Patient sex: M
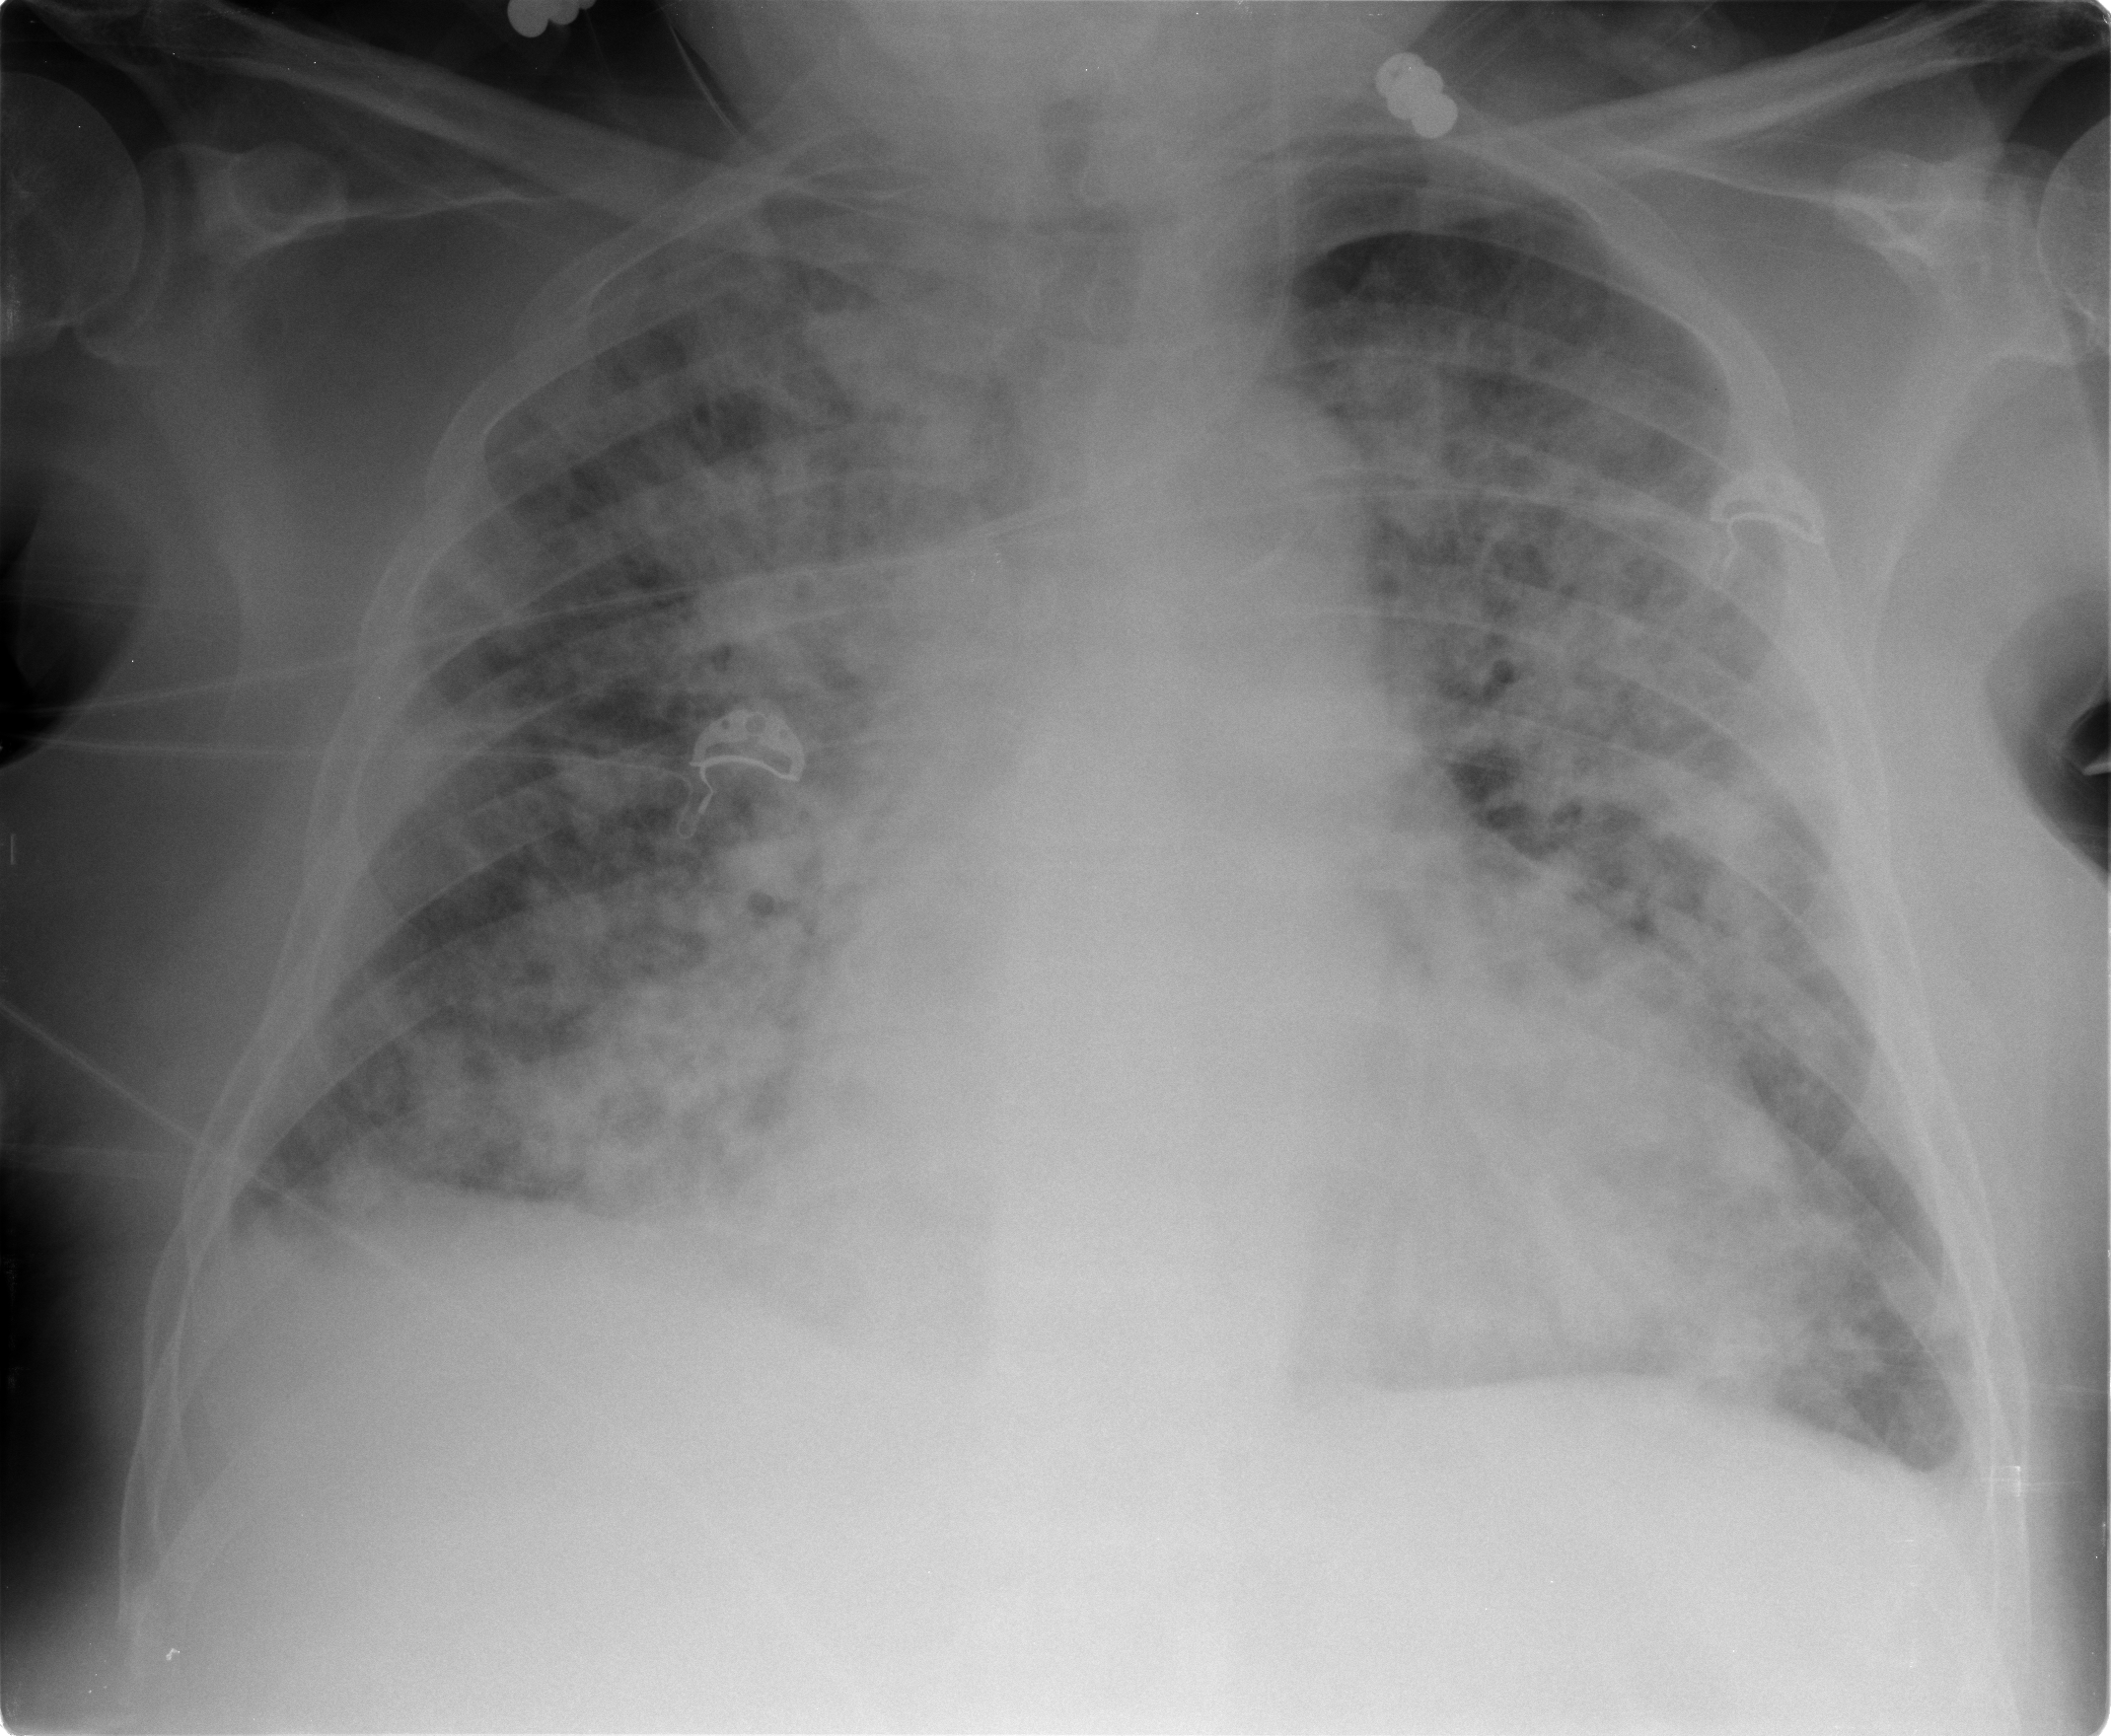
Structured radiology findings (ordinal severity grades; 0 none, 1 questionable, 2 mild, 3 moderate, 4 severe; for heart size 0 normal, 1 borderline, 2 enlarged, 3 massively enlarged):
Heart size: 2
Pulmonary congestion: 1
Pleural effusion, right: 2
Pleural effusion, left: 2
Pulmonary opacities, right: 4
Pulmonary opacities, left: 4
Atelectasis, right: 3
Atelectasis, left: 3